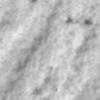
Label: no_change